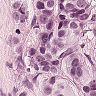
Metastatic tissue present: yes